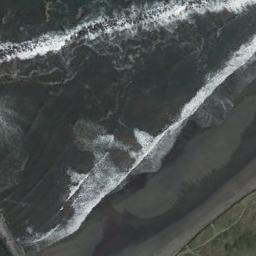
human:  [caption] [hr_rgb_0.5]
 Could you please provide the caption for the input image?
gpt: Huge waves beat the black beach .

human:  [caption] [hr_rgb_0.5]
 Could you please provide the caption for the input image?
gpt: The beach with brown sand and the color of the seawater is green .

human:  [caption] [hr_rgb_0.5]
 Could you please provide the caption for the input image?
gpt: Dark sea water and white waves and dark green fields .

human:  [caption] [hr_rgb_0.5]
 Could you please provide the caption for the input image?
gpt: There were large white waves near the beach .

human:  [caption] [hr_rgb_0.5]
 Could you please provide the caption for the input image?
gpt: There are water marks on the beach .